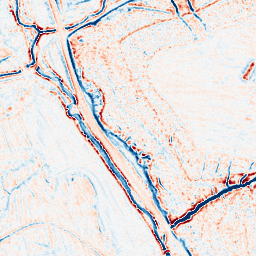
Category: edge_preserving
Decomposition family: bilateral
Decomposition parameters: d: 9
sigma_color: 150
sigma_space: 75
Upsampling method: sinc_hamming
Upsampling parameters: scale: 2
kernel_size: 4
Upsampling scale: 2